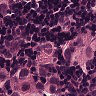
Metastatic tissue present: yes